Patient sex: M
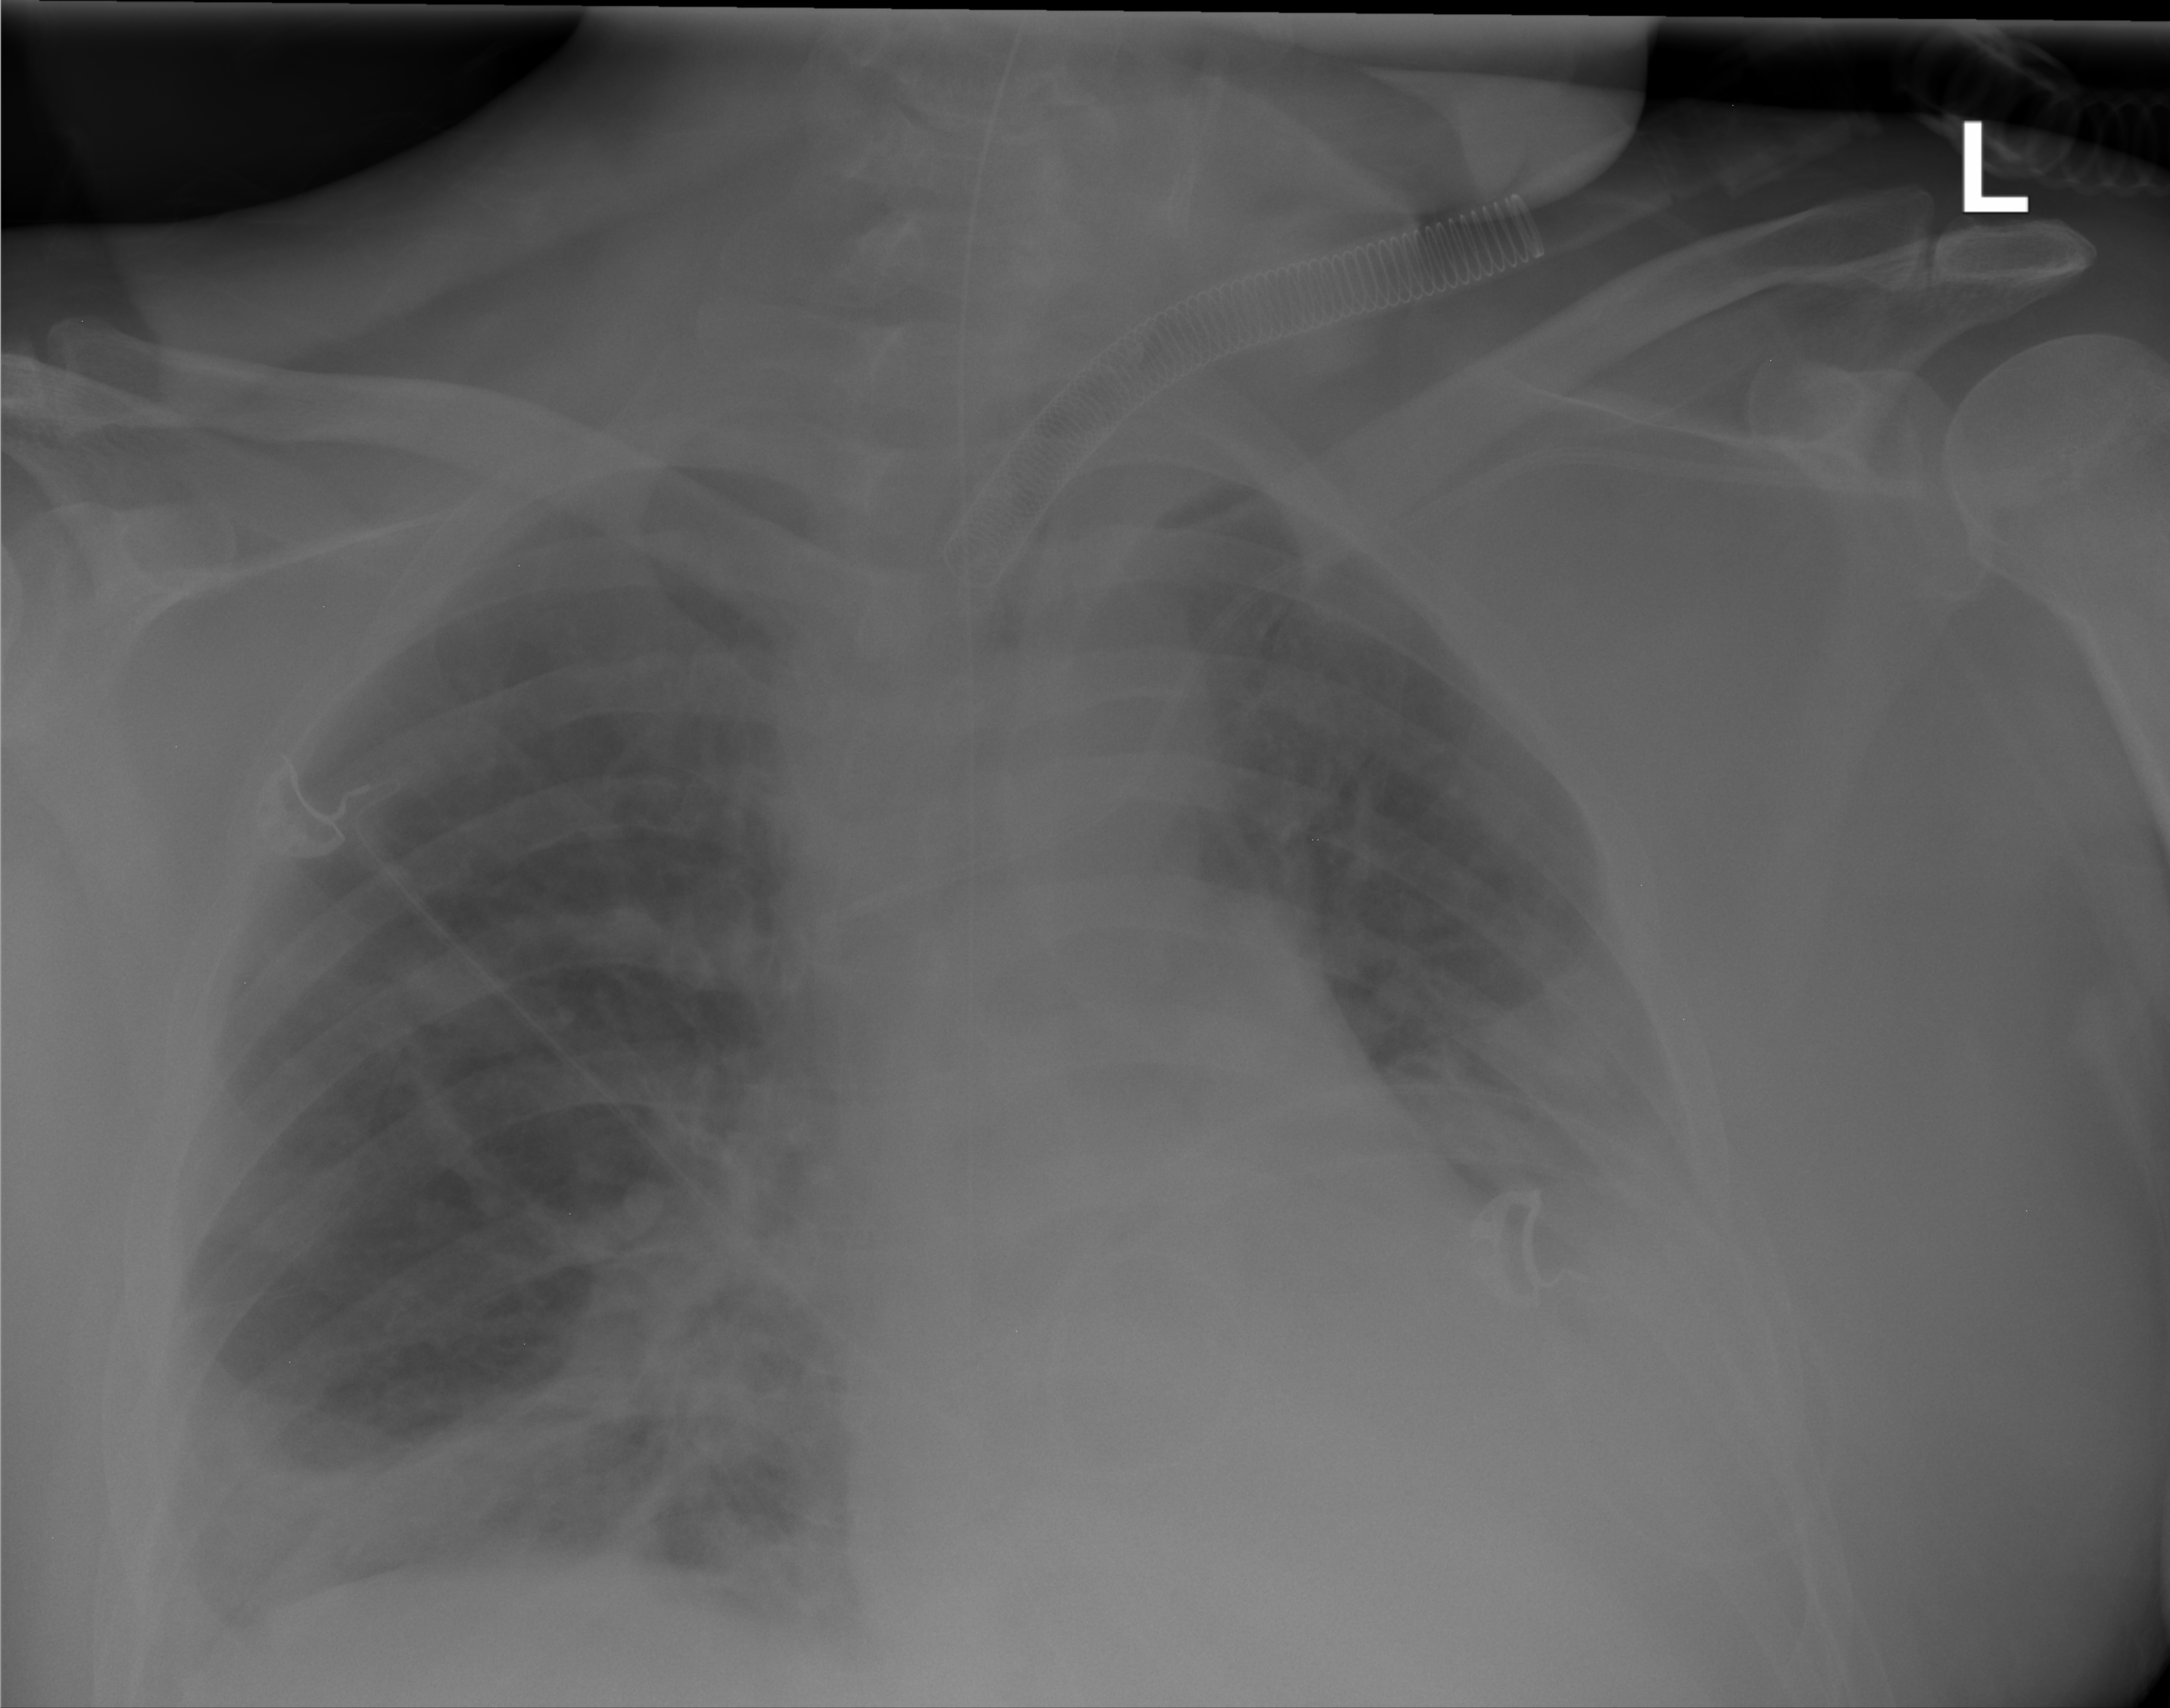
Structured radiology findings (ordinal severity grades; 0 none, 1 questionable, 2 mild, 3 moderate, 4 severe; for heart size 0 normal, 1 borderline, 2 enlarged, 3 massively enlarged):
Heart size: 0
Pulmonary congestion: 0
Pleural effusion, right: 0
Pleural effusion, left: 2
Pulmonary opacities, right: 3
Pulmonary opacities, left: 3
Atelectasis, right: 3
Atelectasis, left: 3